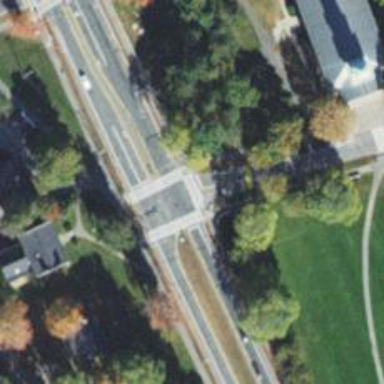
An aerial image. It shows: Asphalt footway with marked crossing.